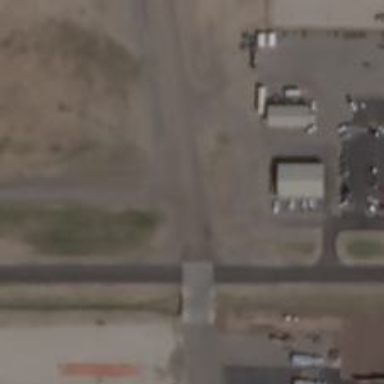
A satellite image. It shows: Image of taxiway at airport.